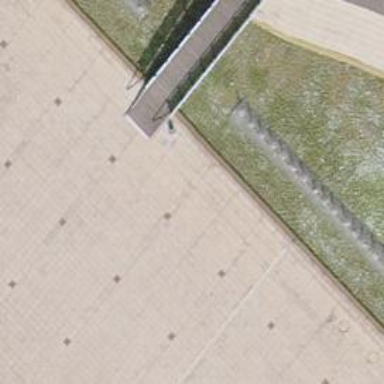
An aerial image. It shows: Path on bridge.